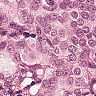
Metastatic tissue present: yes